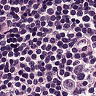
Metastatic tissue present: no